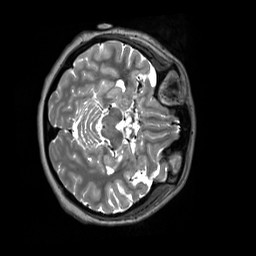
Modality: T2w
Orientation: axial
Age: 30
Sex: female
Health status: healthy
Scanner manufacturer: siemens
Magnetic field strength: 3 T
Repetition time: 3.2 s
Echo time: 0.412 s